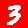
Digit: 3